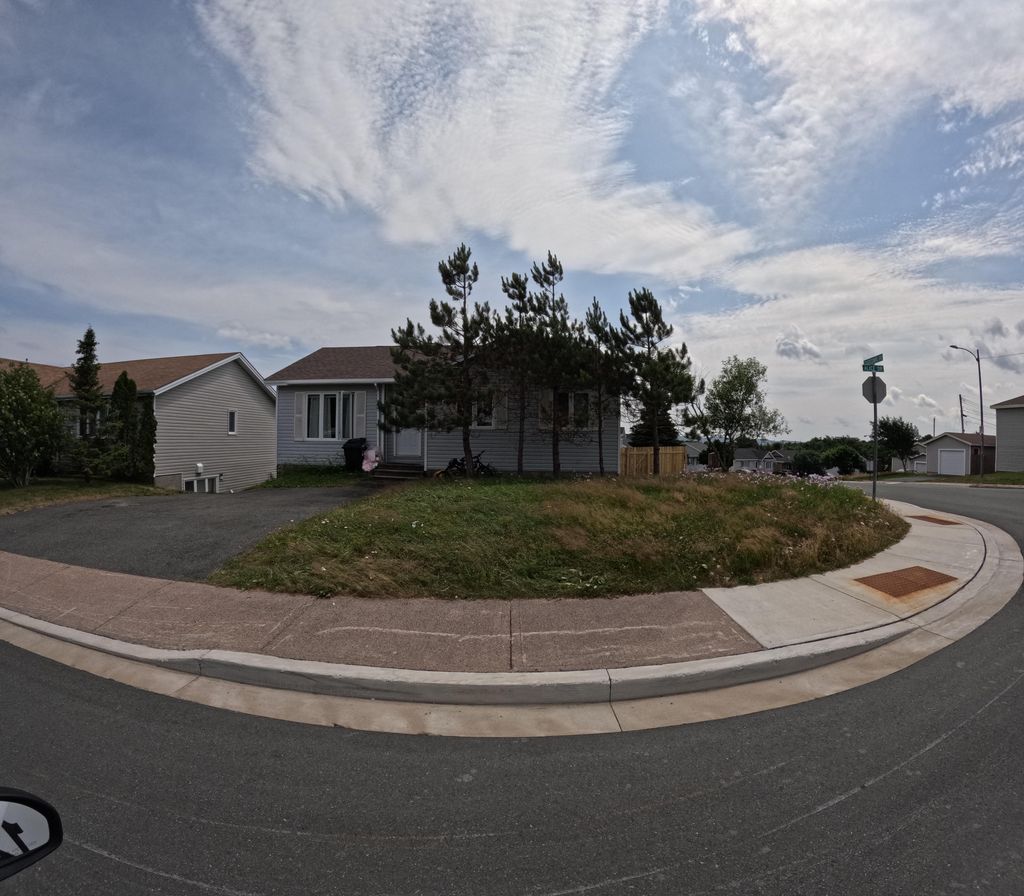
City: st_johns